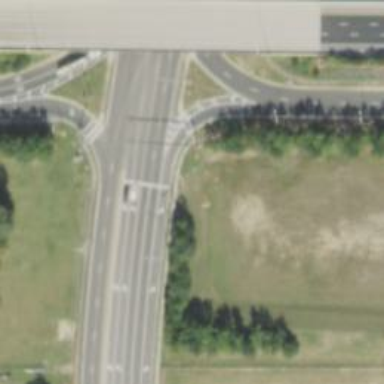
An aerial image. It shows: Uncontrolled crossing on the road.